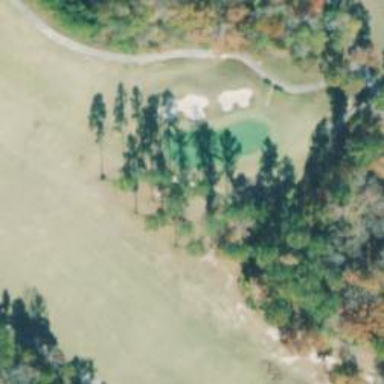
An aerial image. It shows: View of golf hole.